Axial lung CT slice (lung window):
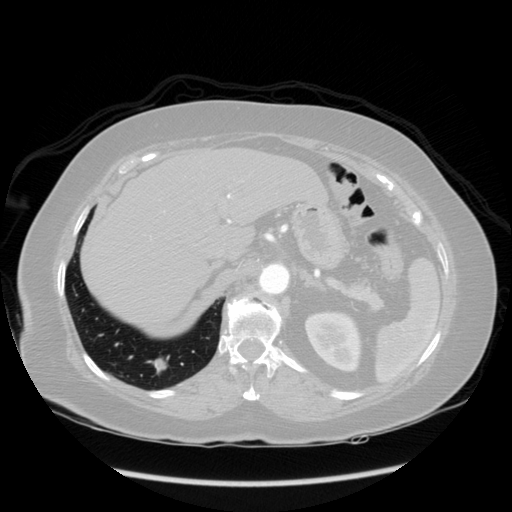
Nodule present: yes
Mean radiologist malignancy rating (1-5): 4.5